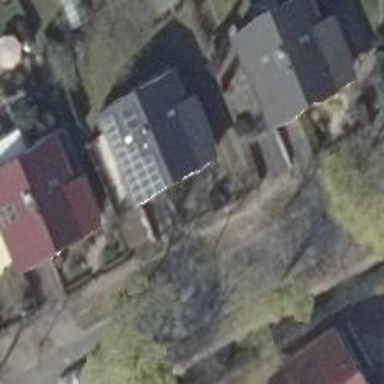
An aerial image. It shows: Detached building with gabled roof.